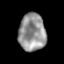
Tissue: prostate
Cell type: T cells
Senescence score: 0.3618
Nuclear area (px): 991
Mean DAPI intensity: 147.205